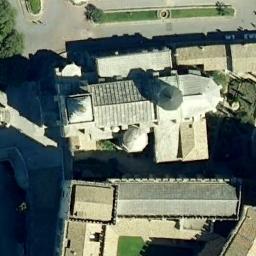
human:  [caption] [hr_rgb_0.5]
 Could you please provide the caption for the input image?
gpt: Several buildings are beside the palace .

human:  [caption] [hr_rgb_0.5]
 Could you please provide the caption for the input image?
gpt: The palace is on the grass .

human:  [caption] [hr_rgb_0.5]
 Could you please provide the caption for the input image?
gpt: The palace has some palaces of different shapes and towers .

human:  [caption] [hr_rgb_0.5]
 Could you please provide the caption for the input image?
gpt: The palace is surrounded by trees .

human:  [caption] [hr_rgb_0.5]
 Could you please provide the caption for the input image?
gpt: There are some green trees beside the palace .